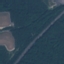
Label: Highway